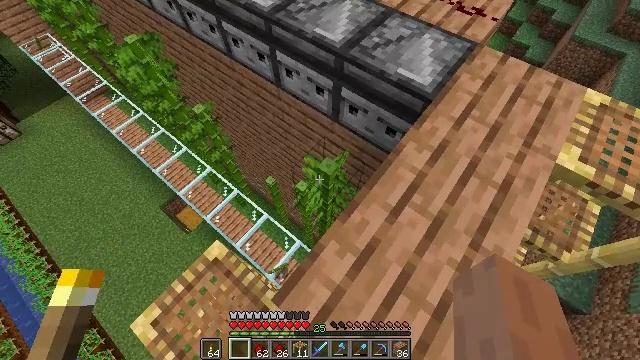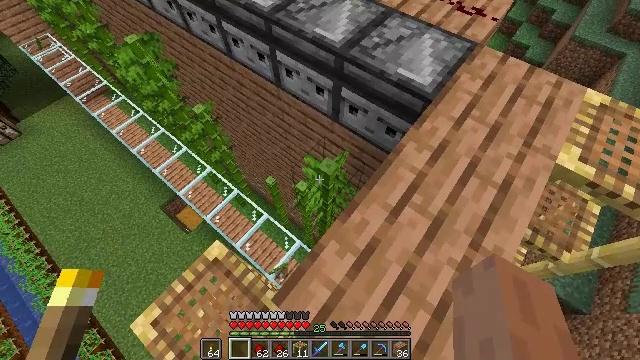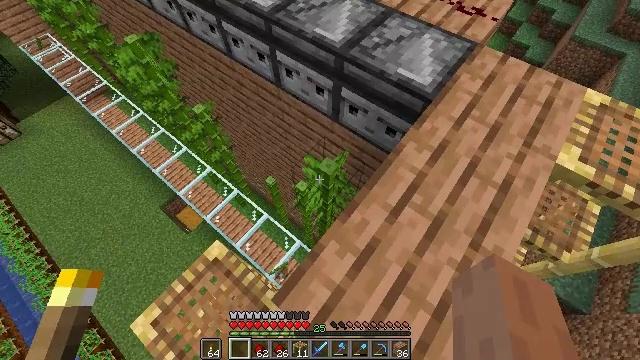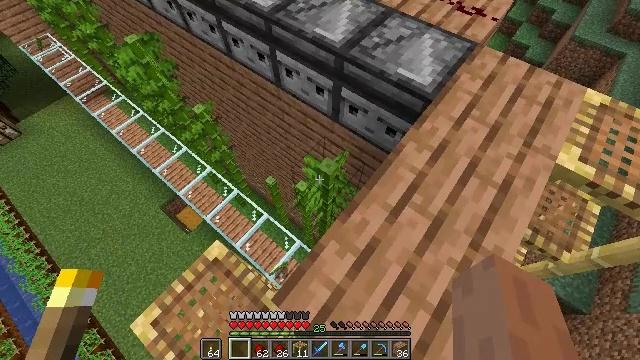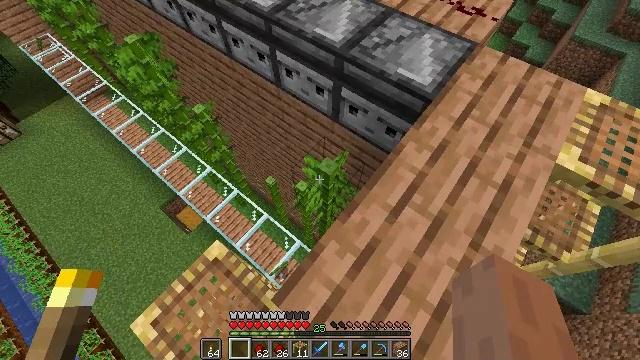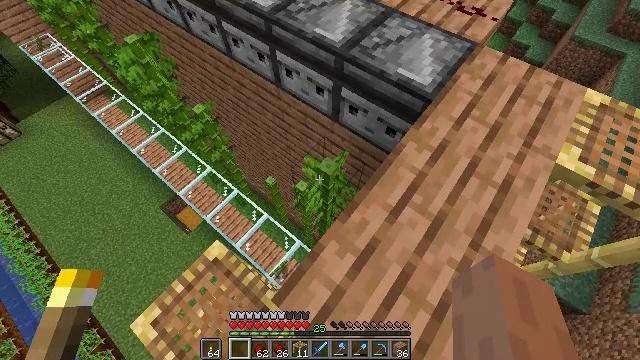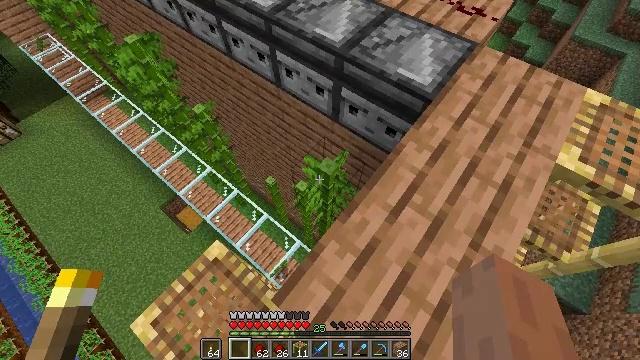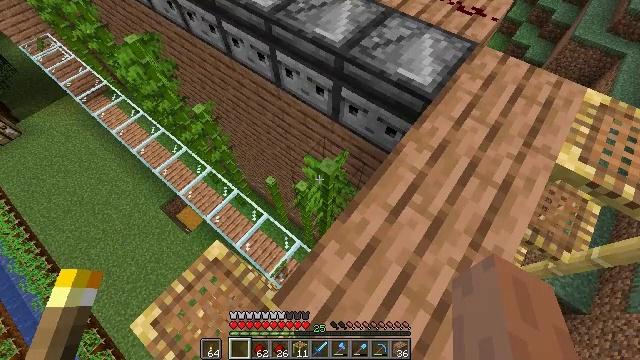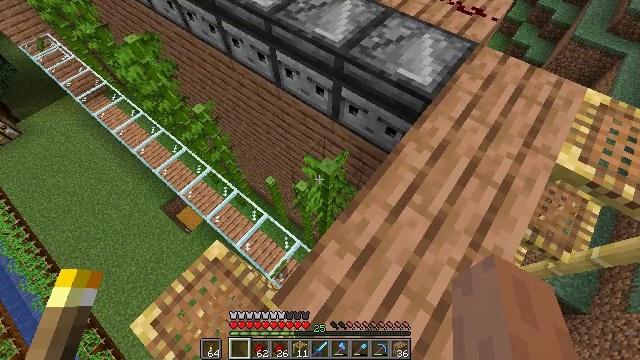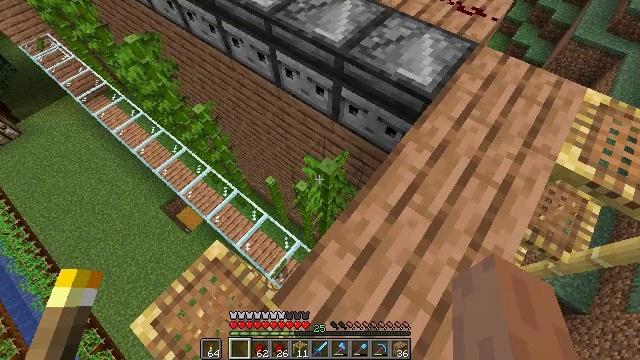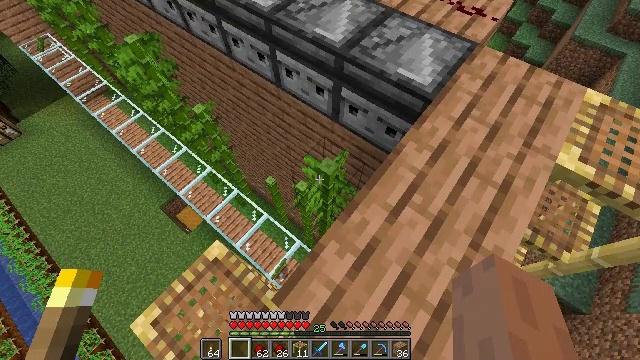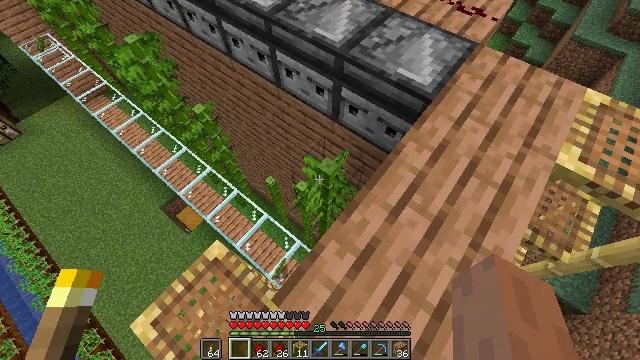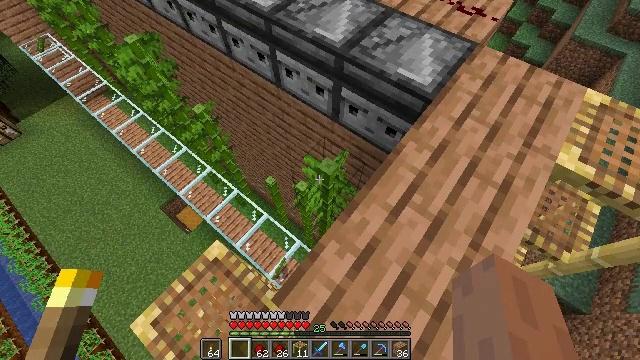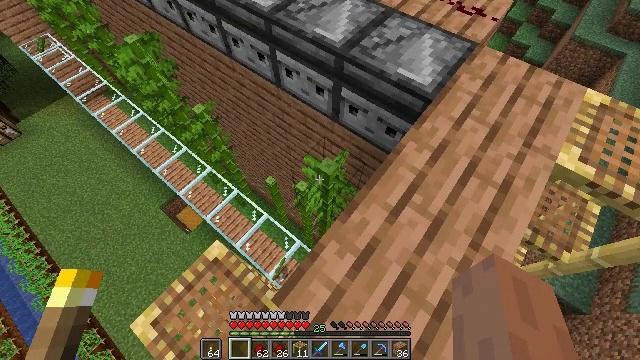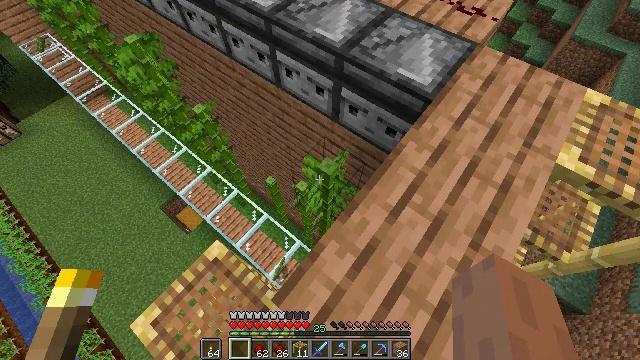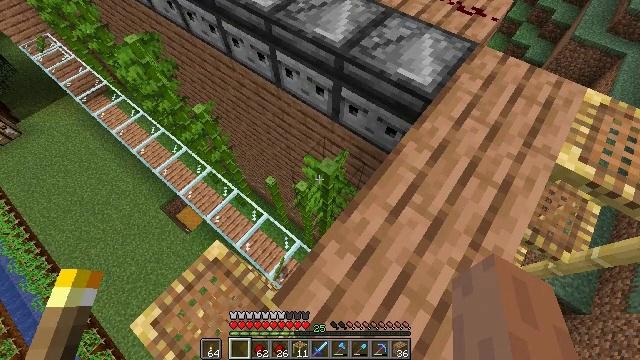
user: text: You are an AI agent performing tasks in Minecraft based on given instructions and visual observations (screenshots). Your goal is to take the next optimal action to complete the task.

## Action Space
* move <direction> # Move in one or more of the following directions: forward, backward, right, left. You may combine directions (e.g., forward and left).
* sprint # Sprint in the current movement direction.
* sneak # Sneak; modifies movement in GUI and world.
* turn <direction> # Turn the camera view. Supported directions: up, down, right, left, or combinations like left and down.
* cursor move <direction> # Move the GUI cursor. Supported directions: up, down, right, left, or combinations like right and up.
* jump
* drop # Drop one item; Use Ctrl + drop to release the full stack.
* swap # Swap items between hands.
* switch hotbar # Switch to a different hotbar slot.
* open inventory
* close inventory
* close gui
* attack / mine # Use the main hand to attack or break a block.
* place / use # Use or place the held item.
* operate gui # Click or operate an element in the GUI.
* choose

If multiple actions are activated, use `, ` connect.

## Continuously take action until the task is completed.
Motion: motion action
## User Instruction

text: Harvest bamboo from the farm.
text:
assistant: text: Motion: no_op
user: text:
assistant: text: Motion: no_op
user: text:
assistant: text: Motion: no_op
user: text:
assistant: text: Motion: no_op
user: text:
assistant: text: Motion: no_op
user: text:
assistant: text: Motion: no_op
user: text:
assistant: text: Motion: no_op
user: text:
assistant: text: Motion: no_op
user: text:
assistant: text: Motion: no_op
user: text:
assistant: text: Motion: no_op
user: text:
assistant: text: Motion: no_op
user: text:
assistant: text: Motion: no_op
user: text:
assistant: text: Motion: no_op
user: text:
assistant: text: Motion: no_op
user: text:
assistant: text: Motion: no_op
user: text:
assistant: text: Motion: no_op
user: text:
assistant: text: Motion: no_op
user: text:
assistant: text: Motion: no_op
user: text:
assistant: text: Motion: no_op
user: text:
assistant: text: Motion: no_op
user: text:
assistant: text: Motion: no_op
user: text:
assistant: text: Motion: no_op
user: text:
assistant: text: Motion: no_op
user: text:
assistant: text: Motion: no_op
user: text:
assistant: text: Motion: no_op
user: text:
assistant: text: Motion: no_op
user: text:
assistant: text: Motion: no_op
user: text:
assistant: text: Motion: no_op
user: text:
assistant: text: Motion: no_op
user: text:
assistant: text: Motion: no_op